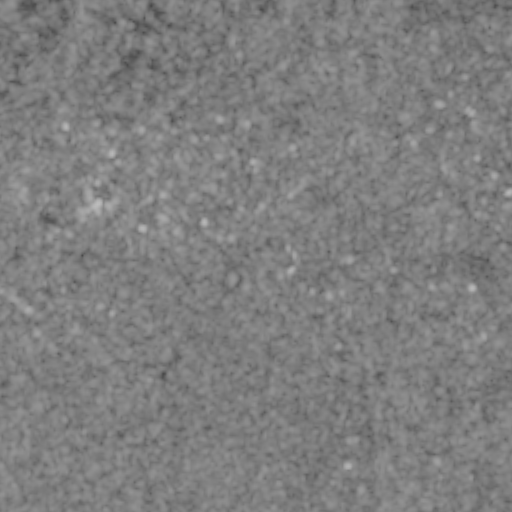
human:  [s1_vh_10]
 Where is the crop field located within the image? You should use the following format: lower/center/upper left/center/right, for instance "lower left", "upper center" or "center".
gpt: The crop field is located in the upper right of the image.
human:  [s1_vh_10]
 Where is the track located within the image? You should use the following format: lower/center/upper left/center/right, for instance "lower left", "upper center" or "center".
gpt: The track is located in the center left of the image.
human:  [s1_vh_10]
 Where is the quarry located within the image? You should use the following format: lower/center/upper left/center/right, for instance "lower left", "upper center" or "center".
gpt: There is no quarry in the image.

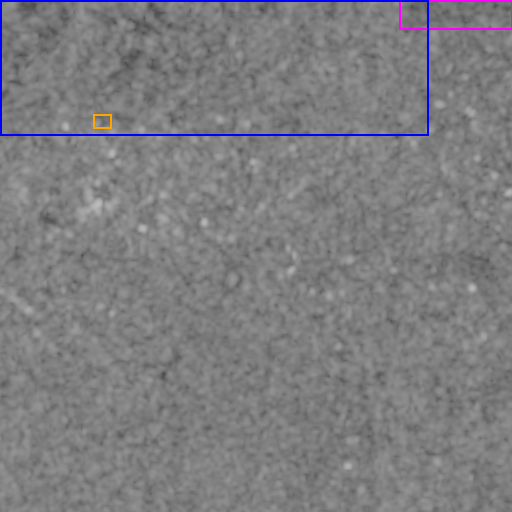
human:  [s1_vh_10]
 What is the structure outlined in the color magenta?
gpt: The structure outlined in magenta is a crop field.
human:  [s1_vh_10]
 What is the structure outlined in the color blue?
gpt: The structure outlined in blue is a park.
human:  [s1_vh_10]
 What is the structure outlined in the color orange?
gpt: The structure outlined in orange is a parking lot.
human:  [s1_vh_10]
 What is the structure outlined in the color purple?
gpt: There is no purple outline.